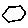
Label: hexagon